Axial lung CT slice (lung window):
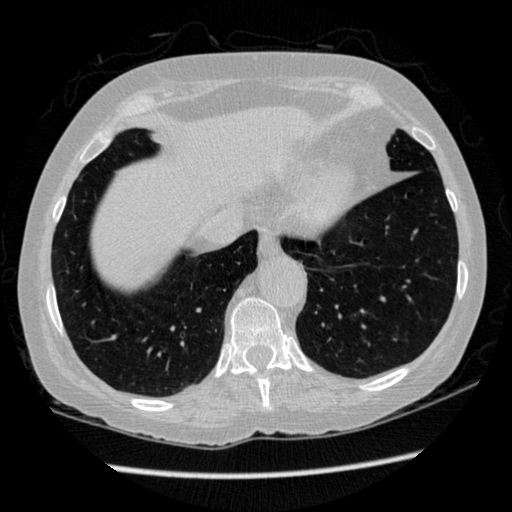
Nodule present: no